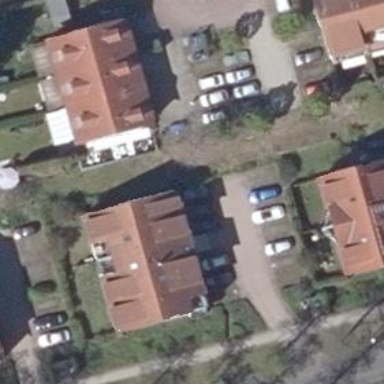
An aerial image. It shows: Residential building with gabled roof made of red roof tiles.